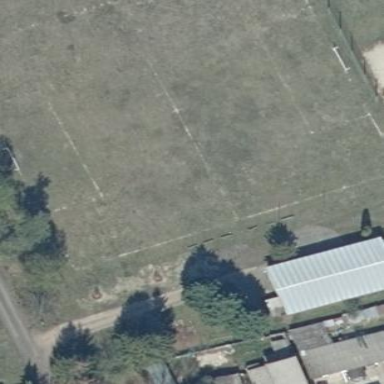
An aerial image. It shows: Soccer pitch for outdoor sports and leisure activities.